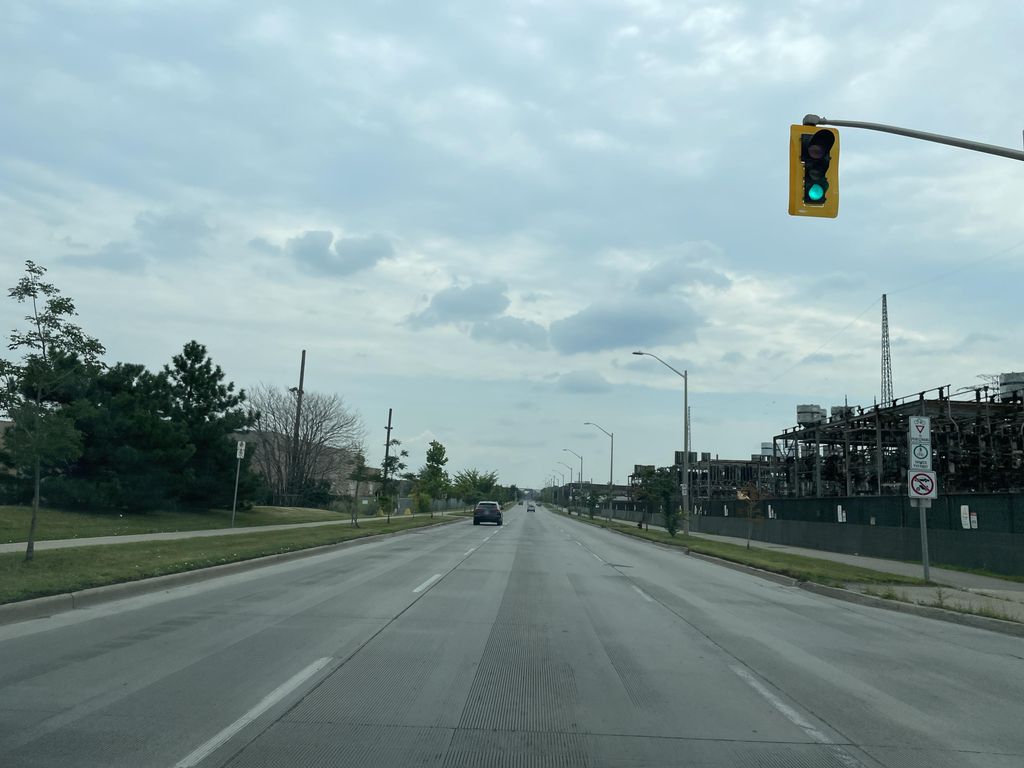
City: hamilton